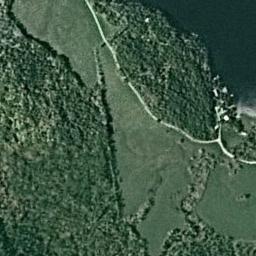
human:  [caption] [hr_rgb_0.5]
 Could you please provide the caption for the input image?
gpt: The wetland consists of green plants and water .

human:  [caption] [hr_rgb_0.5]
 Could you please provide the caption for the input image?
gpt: Some waters of different sizes and shapes are surrounded by wetlands .

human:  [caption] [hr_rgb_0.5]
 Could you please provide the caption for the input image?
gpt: Beside this wetland is a blue ocean .

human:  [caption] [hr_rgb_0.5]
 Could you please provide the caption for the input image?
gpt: There is a land next to the green river  , and there are many dense green plants on the land .

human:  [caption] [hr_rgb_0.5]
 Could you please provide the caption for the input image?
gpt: There are many green areas on the wetland .